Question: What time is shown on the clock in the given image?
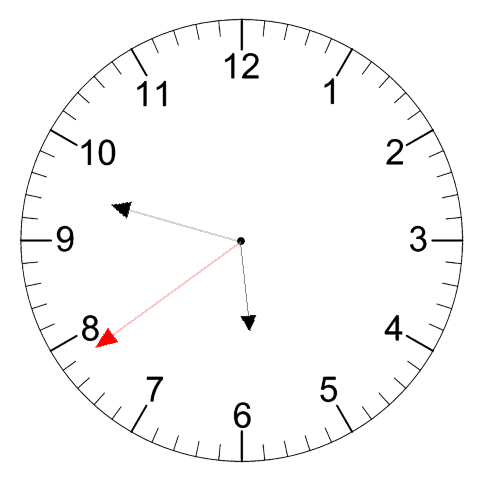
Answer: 05:47:39